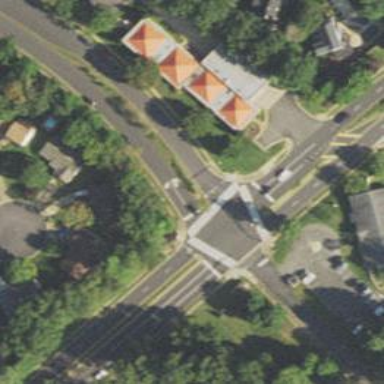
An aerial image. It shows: Unmarked road crossing.